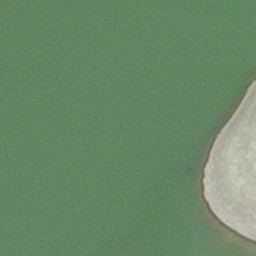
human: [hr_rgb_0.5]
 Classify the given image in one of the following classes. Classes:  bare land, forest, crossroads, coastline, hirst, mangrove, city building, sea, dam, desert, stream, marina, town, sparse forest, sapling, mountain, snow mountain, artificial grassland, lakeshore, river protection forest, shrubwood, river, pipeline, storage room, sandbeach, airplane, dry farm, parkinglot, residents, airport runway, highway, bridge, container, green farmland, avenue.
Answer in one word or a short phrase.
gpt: hirst